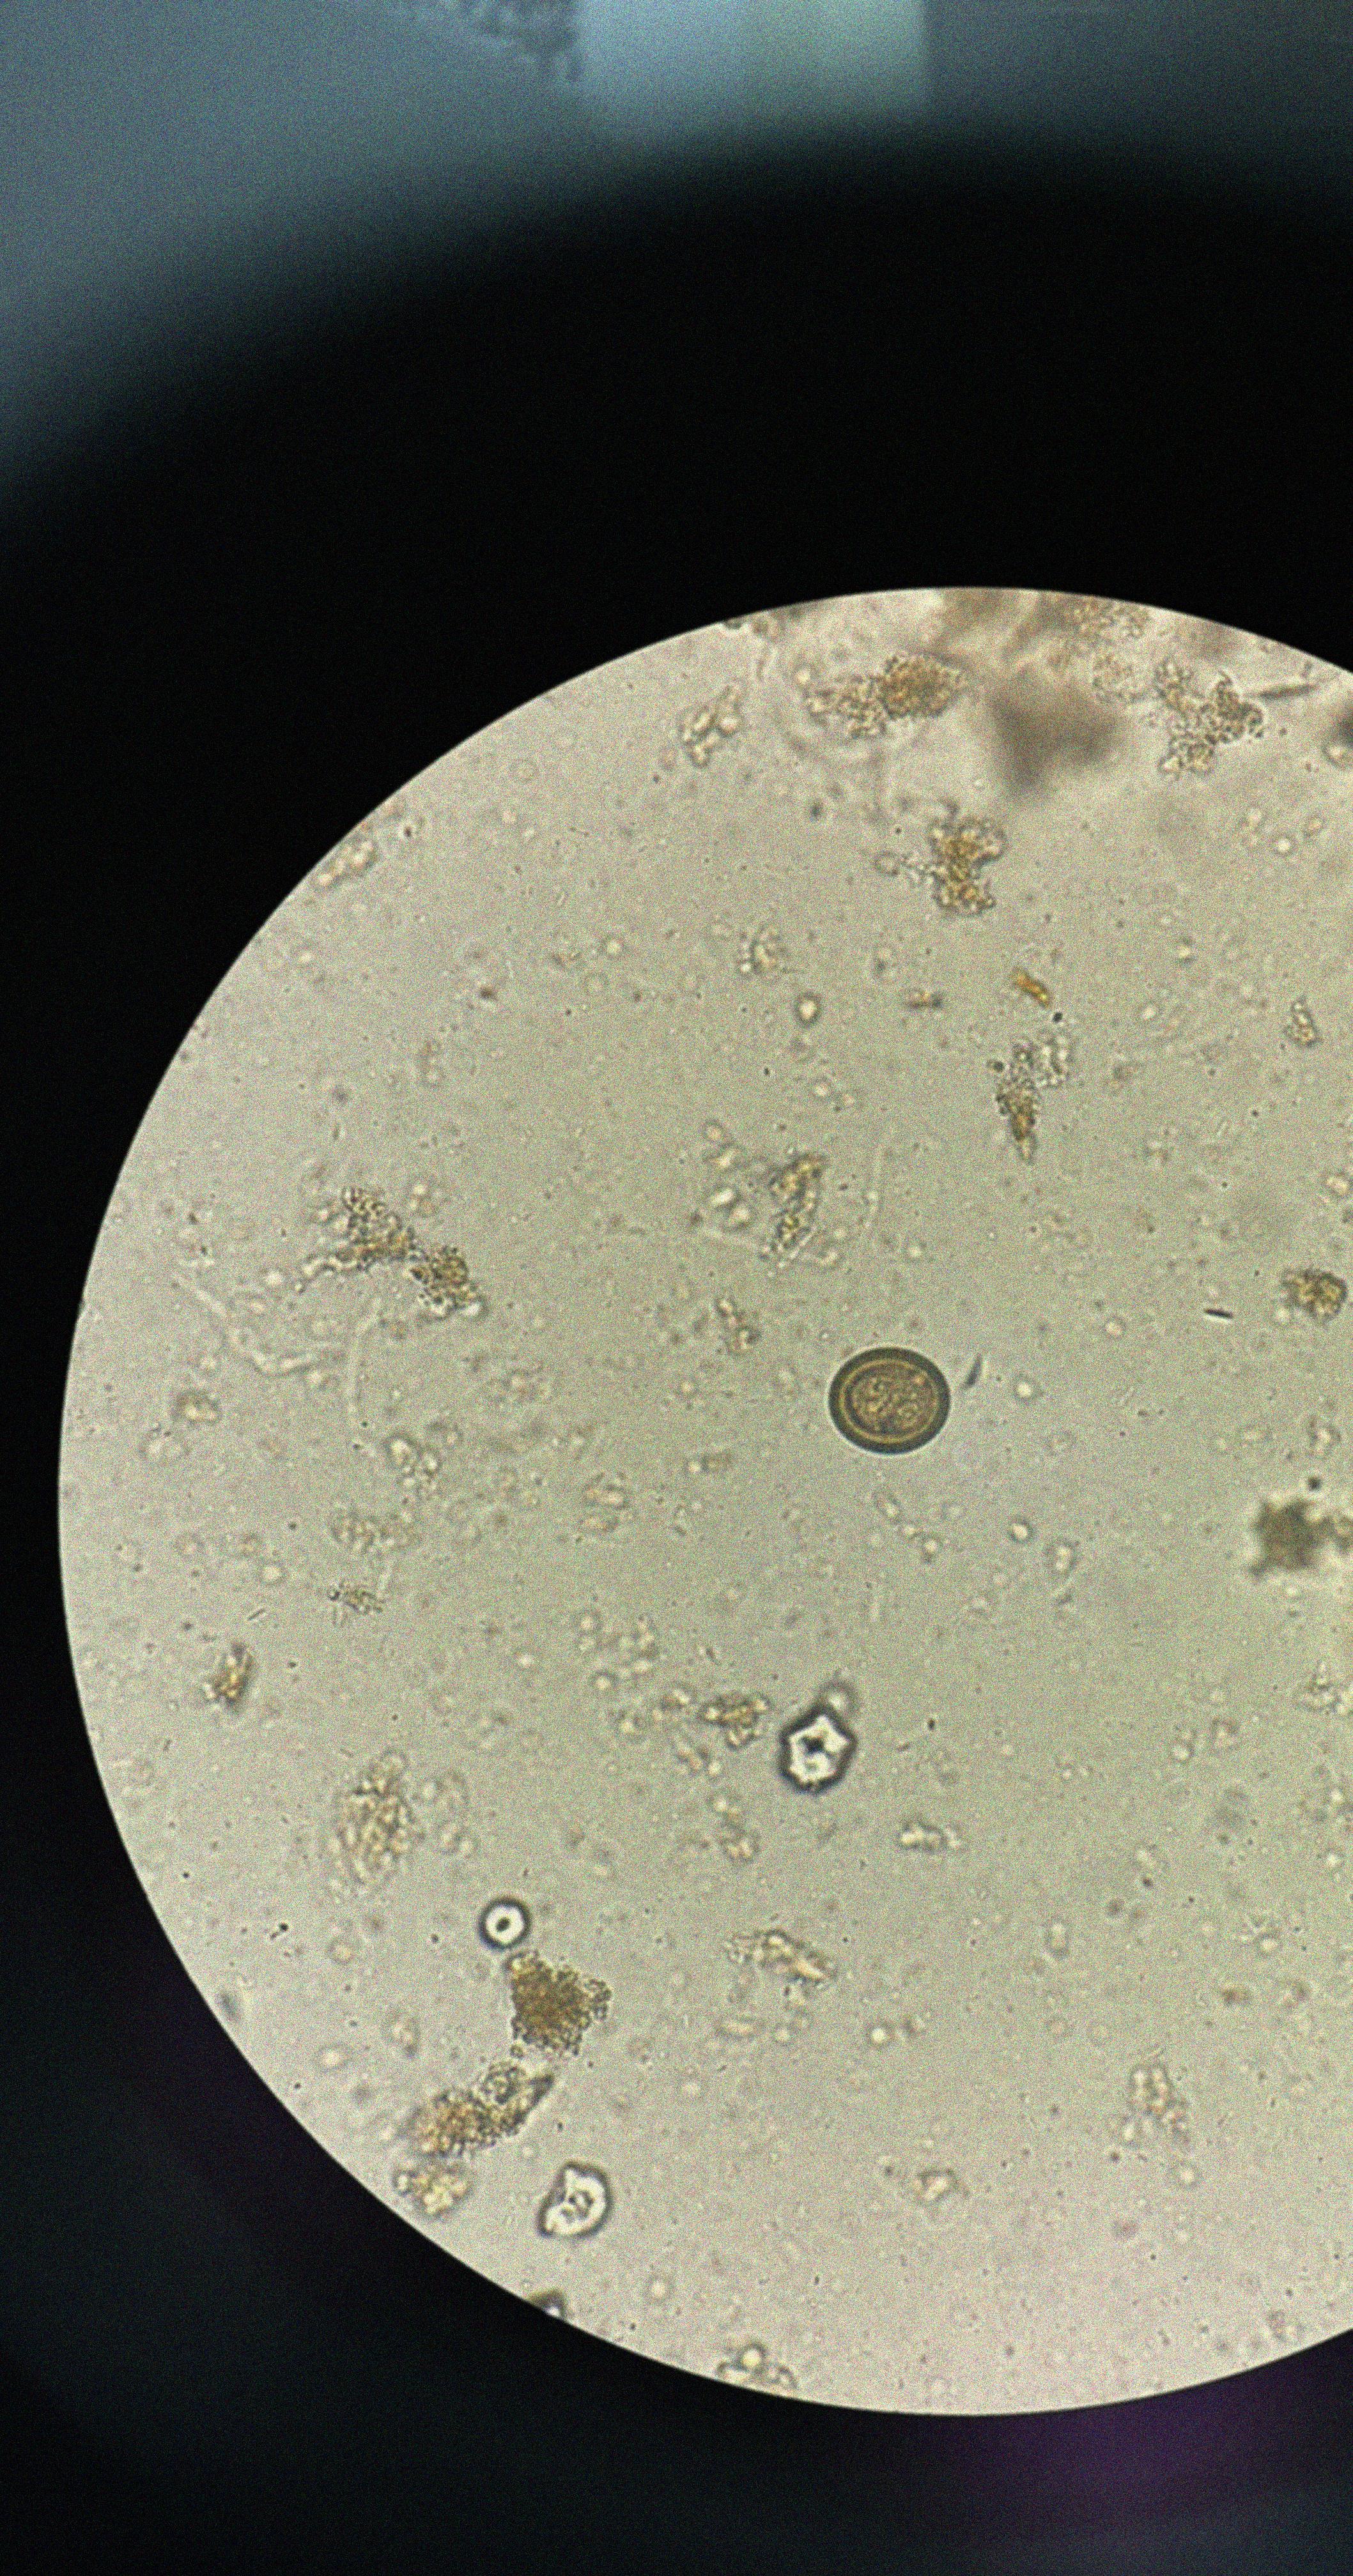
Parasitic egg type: Taenia spp. egg